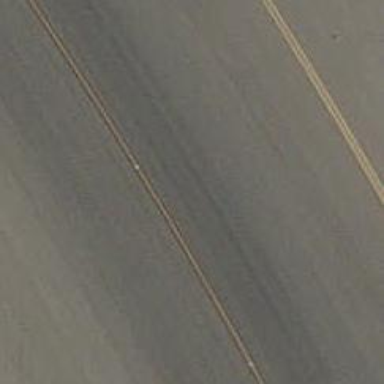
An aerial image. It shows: Image of taxiway at airport.